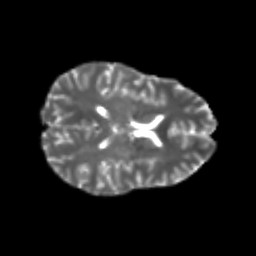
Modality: T2w
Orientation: axial
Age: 24
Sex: female
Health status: healthy
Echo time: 0.074 s